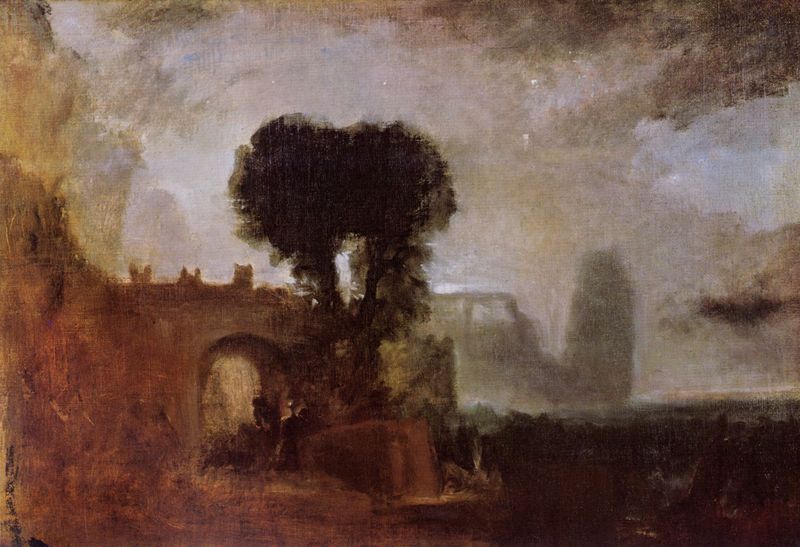
Titel: Torbogen mit Bäumen am Meer
Künstler: William Turner
Standort: London
Institution: Tate Gallery
Schlagwörter: baum, blau, blätter, dunkel, felsen, gemälde, gewitter, himmel, meer, schatten, wasser, wolken, aquarell, bäume, gelb, grün, landschaft, menschen, ocker, see, stadt, ufer, äste, abend, braun, grau, hell, hintergrund, licht, nacht, pastell, schwarz, strasse, gebäude, haus, weg, wolke, beige, leute, symbolismus, architektur, mensch, silber, stein, signatur, öl, ast, baumstamm, erde, strauch, brücke, dunkelheit, personen, pflanze, pflanzen, turm, erdig, balkon, küste, düster, bogen, fels, mauer, nebel, schattierung, sonnenuntergang, monochrom, kai, romantik, ölgemälde, staffage, sturm, turner, finster, durchgang, stimmung, tor, unscharf, befestigung, klippe, regen, eingang, ruine, torbogen, übergang, festung, sterne, wolkig, laubbaum, trüb, gemäuer, portal, römer, stadttor, verschwommen, braum, mauern, mystisch, böcklin, einfahrt, aquädukt, tur, schemen, unheimlich, anlegestelle, silhuette, zinne, durchfahrt, stadttot, toreinfahrt, trist, beig, william turner, russ, schnwaz, nachgedunkelt, 1900